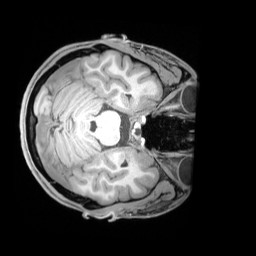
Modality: T1w
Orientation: axial
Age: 22
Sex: male
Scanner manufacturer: siemens
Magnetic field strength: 3 T
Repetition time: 1.97 s
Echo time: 0.00206 s